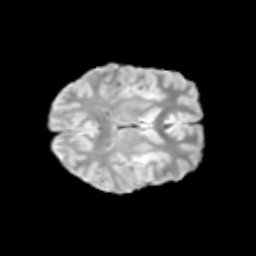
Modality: T2w
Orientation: axial
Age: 11
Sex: male
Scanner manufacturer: siemens
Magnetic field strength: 3 T
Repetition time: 3.8 s
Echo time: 0.07 s